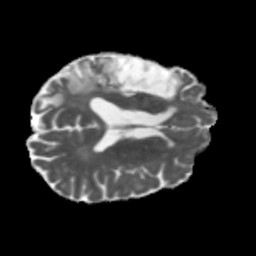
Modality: MD
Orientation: axial
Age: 56
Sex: male
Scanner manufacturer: siemens
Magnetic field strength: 3 T
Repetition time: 5.47 s
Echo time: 0.0854 s